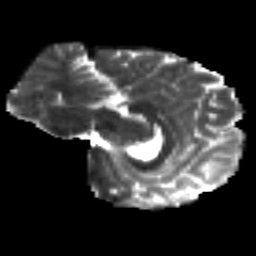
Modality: T2w
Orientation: sagittal
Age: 23
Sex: female
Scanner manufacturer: siemens
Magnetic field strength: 3 T
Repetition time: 8.8 s
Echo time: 0.085 s